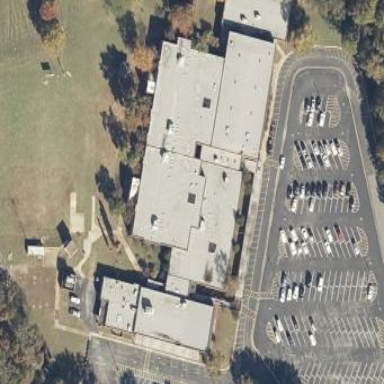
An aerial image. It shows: School building.